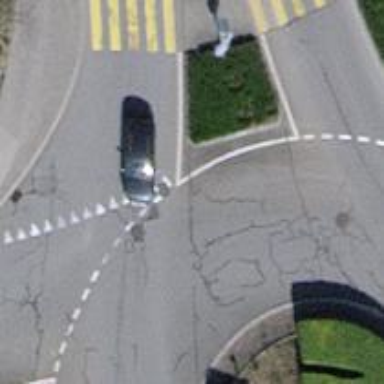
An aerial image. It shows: Road with "give way" sign.